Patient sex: M
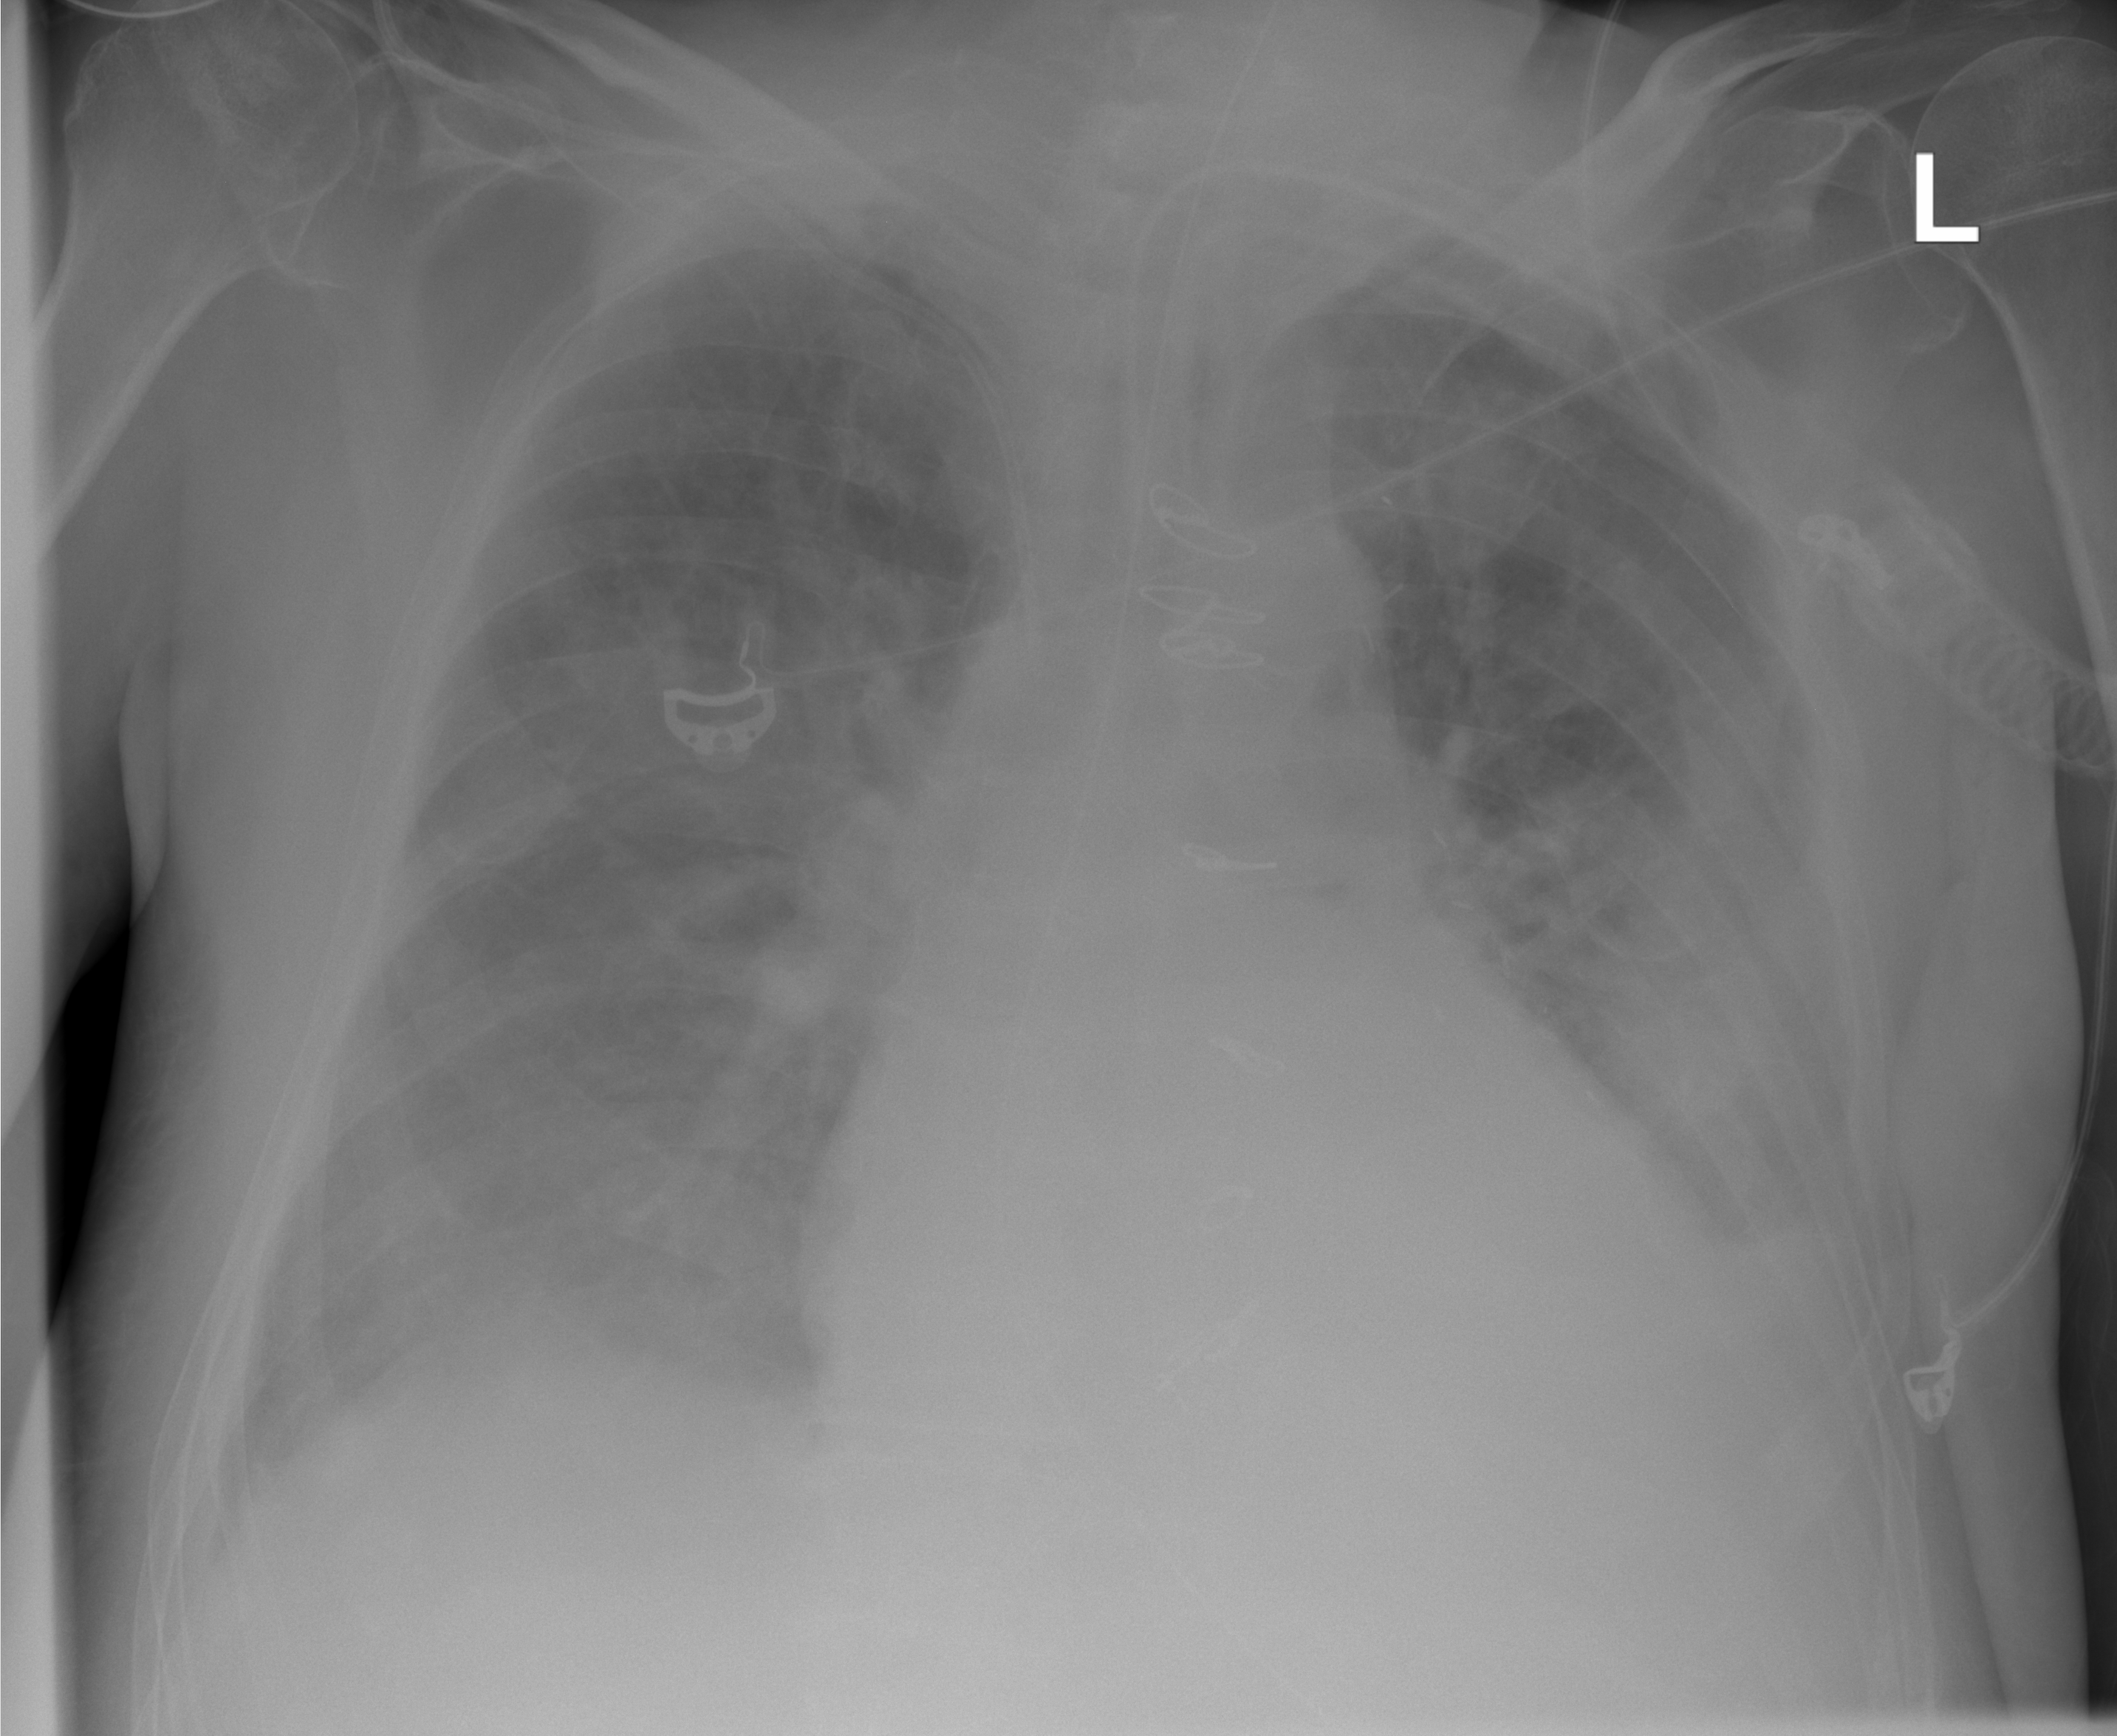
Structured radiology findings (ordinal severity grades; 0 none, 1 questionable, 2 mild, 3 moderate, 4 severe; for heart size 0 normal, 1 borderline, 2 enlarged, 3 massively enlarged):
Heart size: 2
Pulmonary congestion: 2
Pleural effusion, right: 2
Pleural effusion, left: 3
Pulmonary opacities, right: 1
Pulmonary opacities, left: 3
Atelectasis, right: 3
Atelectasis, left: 3